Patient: sex M, age 55
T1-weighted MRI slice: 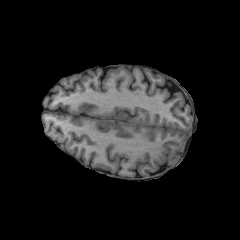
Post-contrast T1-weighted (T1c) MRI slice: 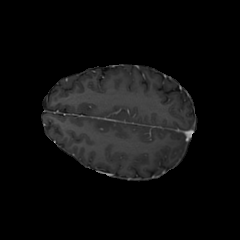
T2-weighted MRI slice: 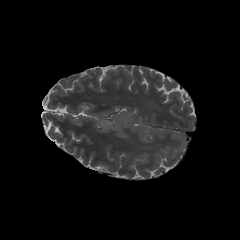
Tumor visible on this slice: no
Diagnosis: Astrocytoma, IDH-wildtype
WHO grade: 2